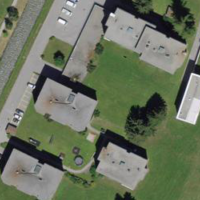
EUNIS habitat code: 54
Species observed at this site:
Phoenicurus ochruros